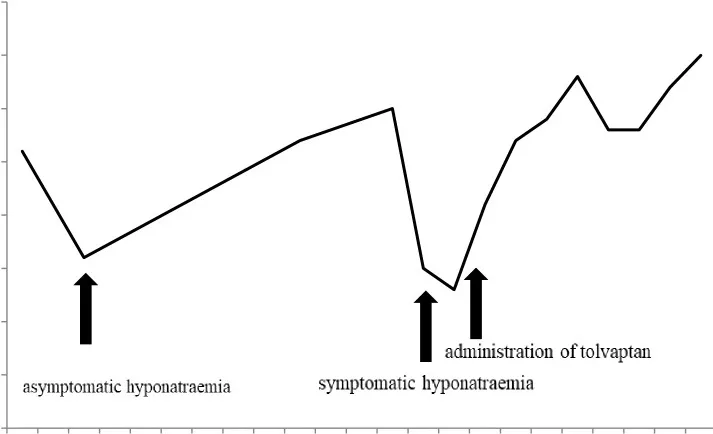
Hyponatraemia during anti-MM treatment and response to tolvaptan therapy.
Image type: pathology (masson_trichrome)